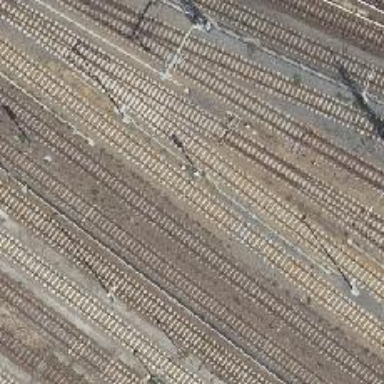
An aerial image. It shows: Railway signal.